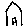
Label: house